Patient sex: M
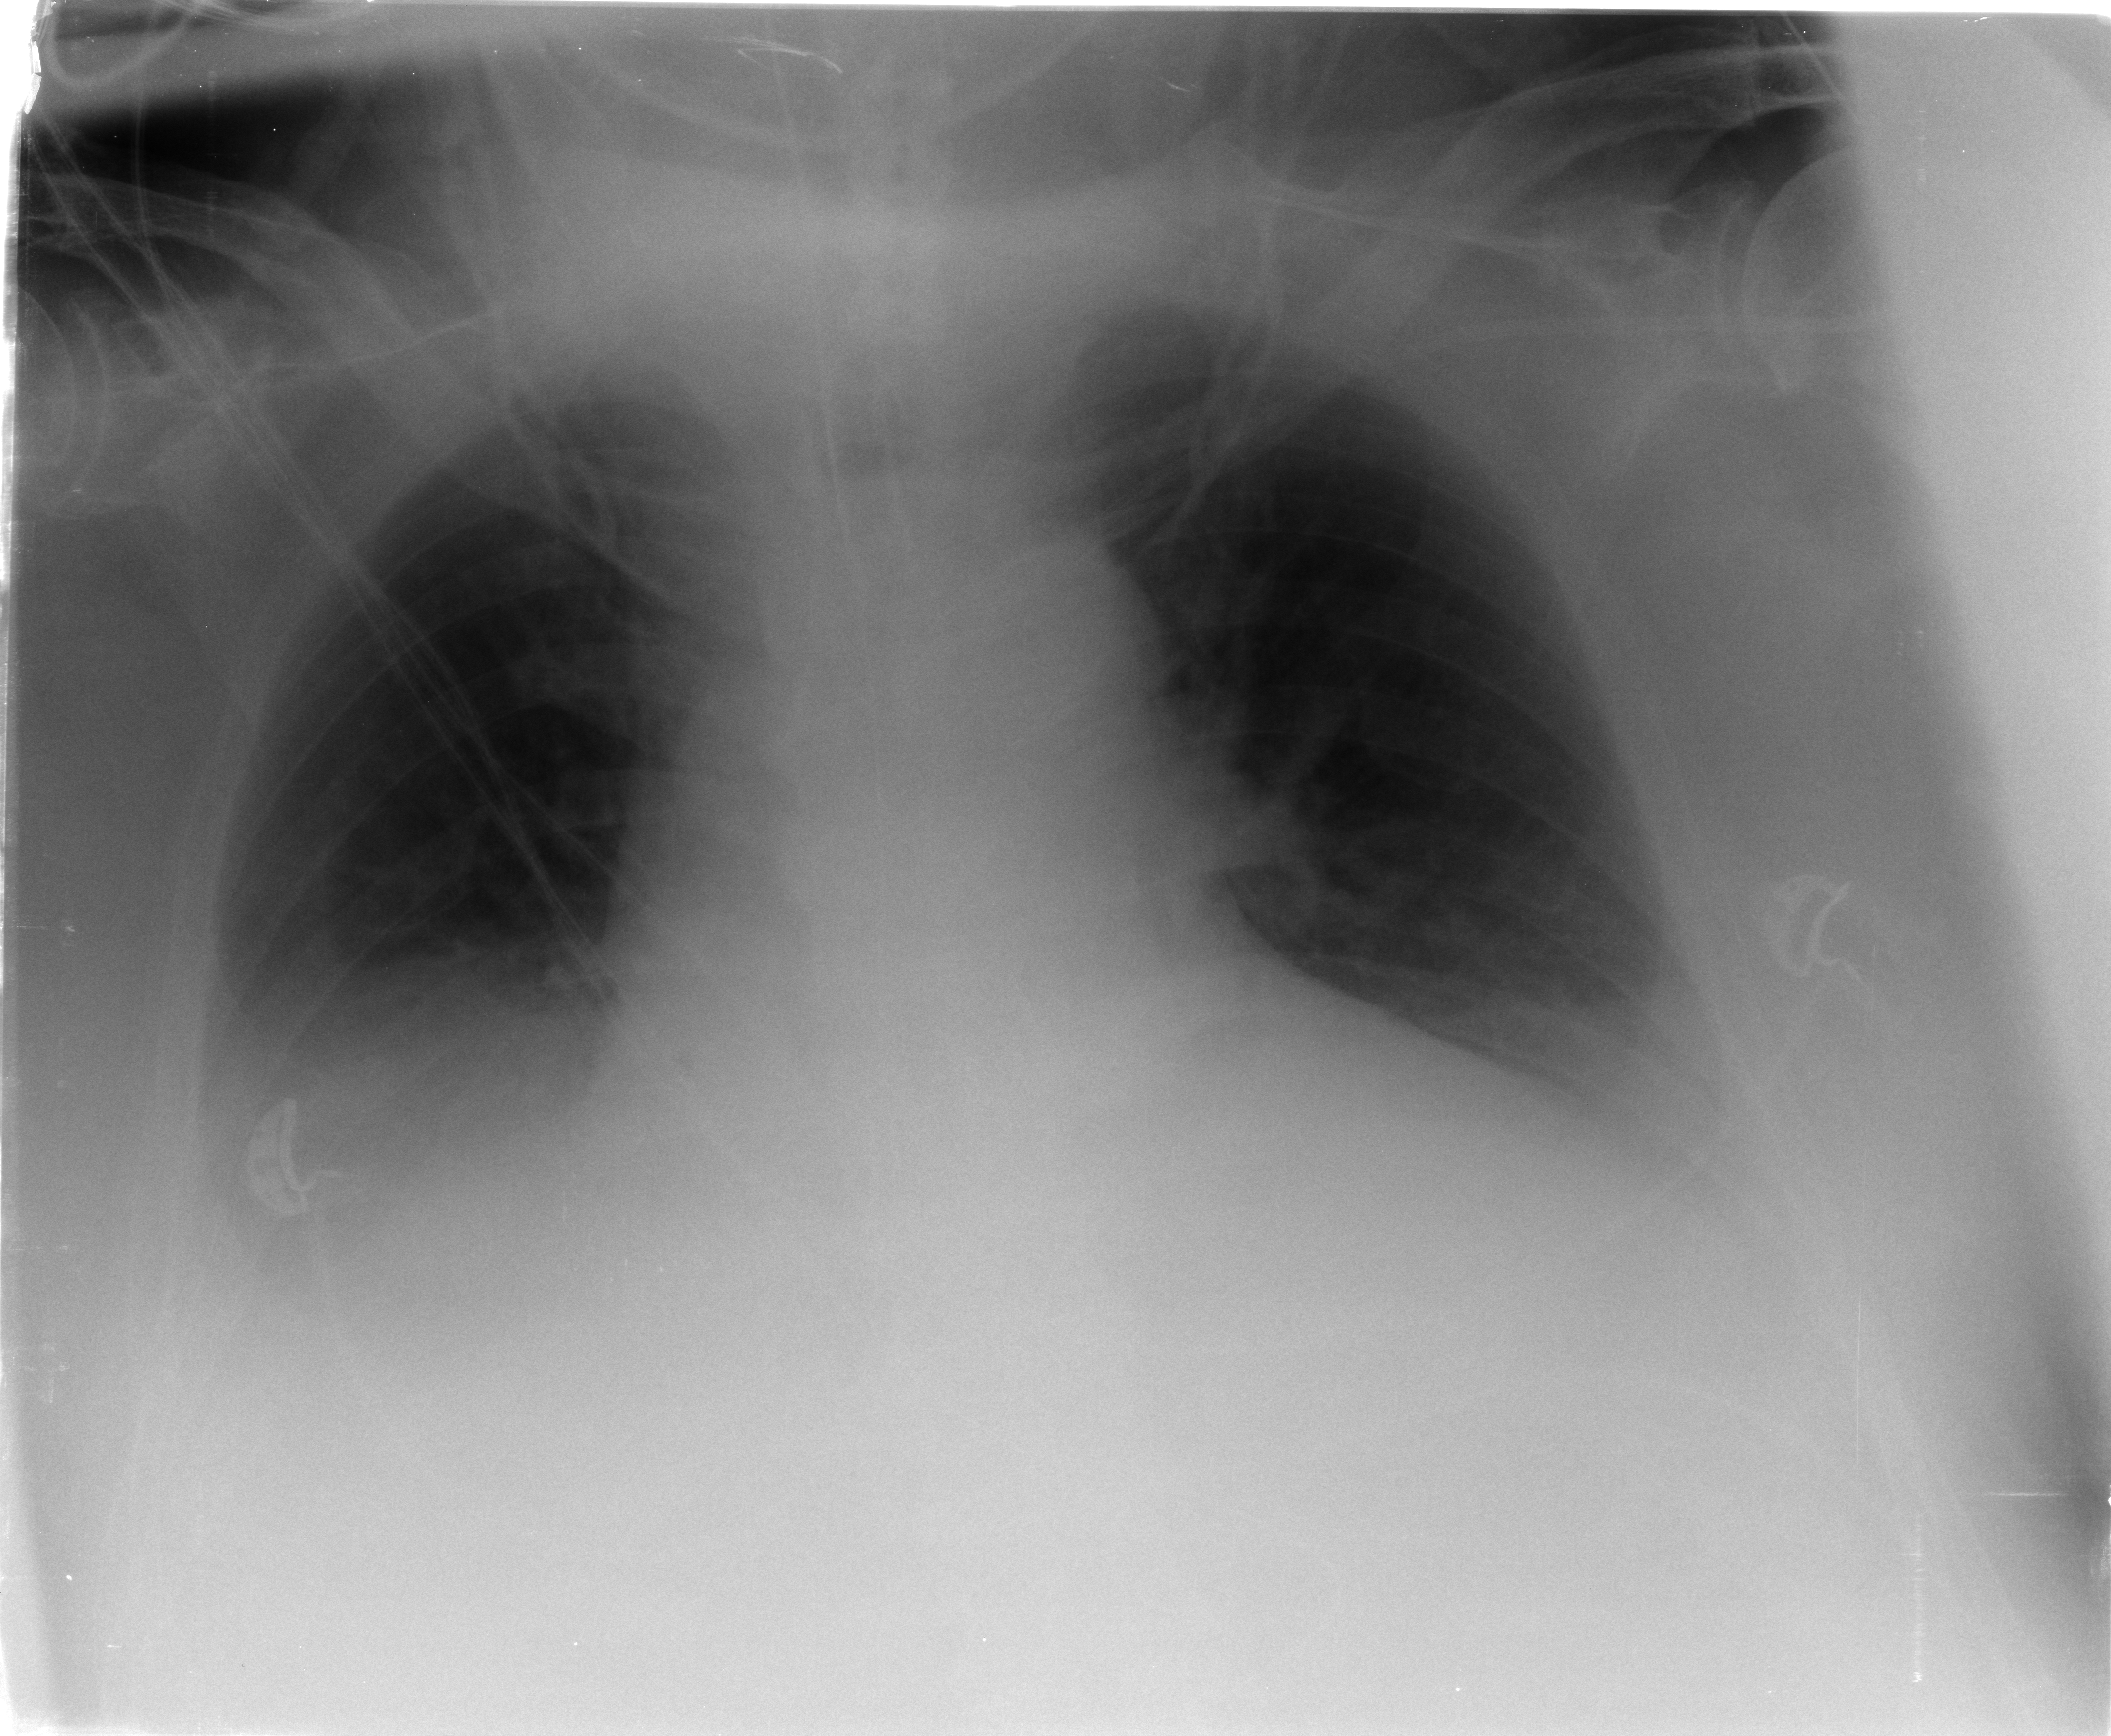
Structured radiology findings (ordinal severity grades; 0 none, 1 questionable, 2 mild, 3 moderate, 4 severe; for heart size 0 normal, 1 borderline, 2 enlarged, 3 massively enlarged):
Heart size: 3
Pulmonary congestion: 2
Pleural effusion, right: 2
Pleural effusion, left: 2
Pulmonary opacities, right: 2
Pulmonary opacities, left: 2
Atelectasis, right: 2
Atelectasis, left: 2